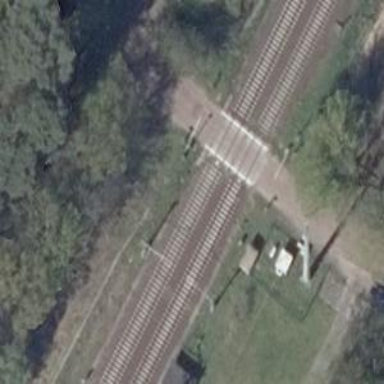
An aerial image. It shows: Level crossing with lights on the railway.